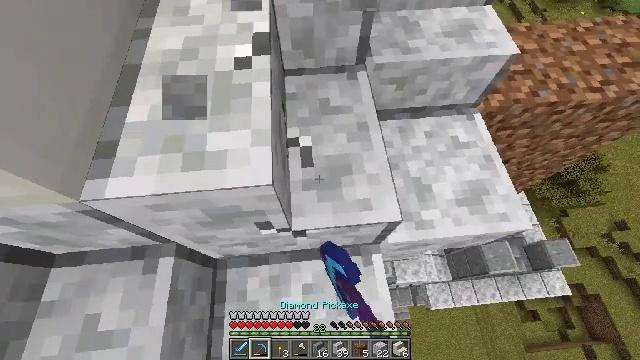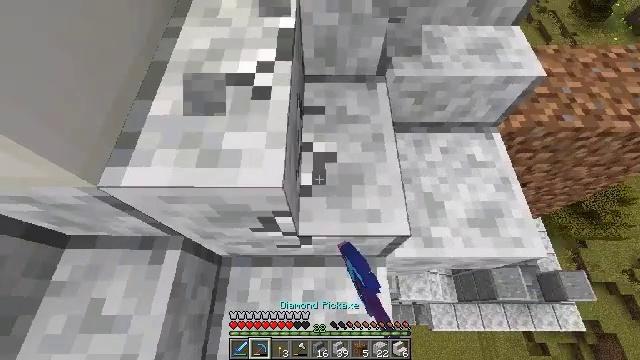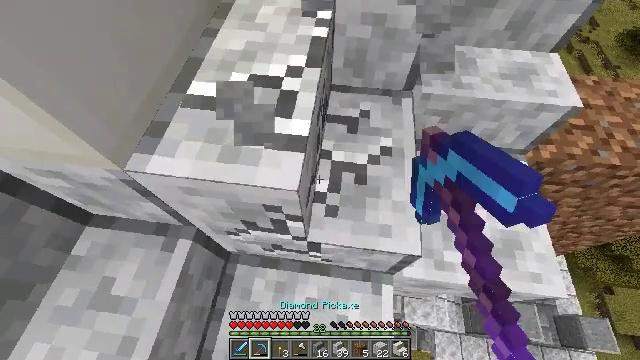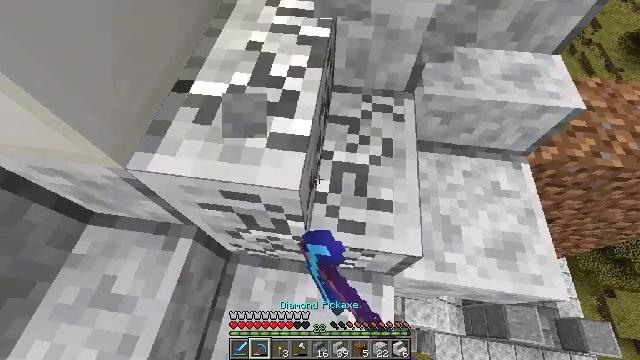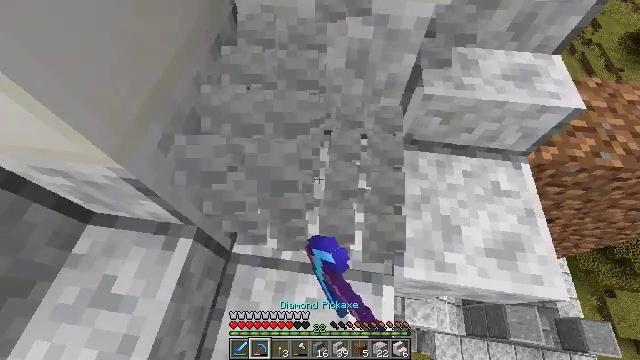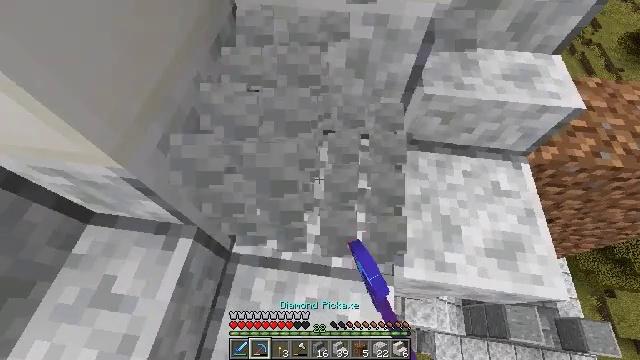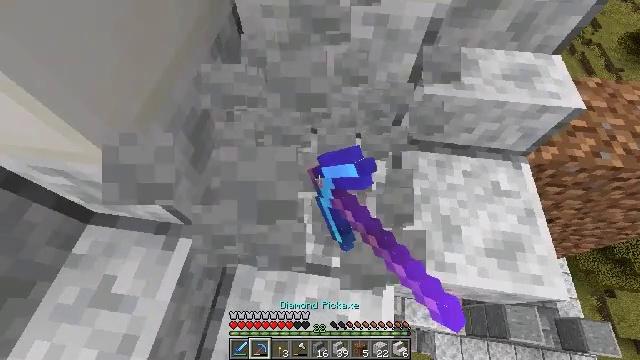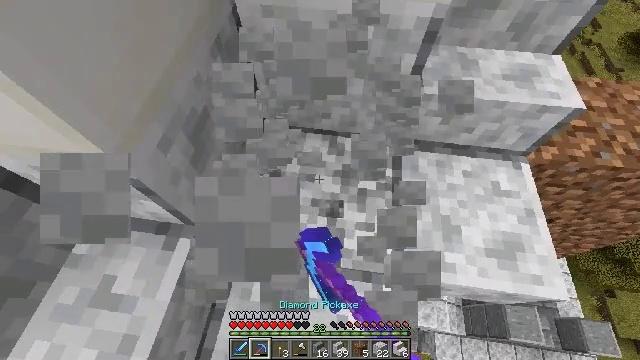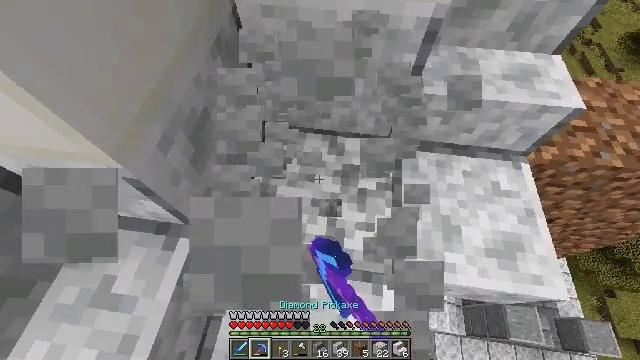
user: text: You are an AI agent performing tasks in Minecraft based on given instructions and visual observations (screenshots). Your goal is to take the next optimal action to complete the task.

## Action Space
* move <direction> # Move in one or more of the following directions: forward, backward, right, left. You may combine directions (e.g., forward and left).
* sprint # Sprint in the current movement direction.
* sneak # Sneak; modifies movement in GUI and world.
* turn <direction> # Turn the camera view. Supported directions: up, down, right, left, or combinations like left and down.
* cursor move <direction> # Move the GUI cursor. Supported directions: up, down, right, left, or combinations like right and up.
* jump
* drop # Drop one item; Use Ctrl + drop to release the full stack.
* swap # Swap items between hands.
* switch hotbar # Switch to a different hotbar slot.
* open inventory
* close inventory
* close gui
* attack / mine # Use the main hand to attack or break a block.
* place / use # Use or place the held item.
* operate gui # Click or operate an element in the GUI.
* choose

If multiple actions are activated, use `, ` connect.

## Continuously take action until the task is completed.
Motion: motion action
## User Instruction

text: Collect polished diorite stairs by breaking them.
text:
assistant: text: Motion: turn left and up, attack / mine
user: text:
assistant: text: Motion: turn left and up, attack / mine
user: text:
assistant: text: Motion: attack / mine
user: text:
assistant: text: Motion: attack / mine
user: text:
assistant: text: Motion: attack / mine
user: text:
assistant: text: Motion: attack / mine
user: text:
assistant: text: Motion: no_op
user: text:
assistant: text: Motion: no_op
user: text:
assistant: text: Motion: no_op